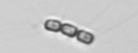
Label: Chaetoceros